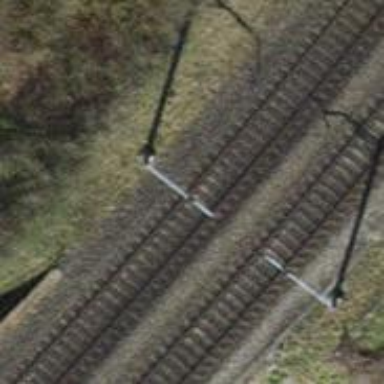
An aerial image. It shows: Bridge with single railway track electrified by contact line.